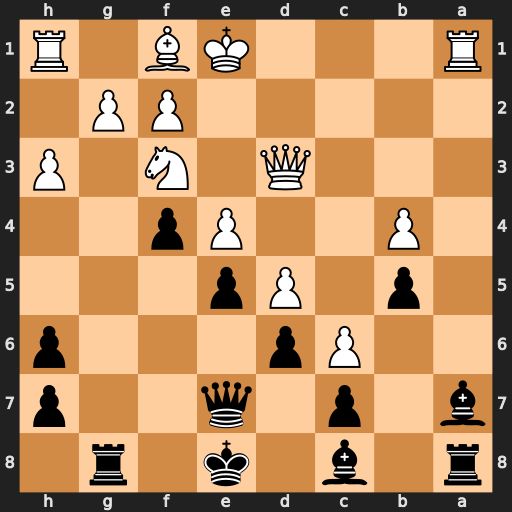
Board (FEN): r1b1k1r1/b1p1q2p/2Pp3p/1p1Pp3/1P2Pp2/3Q1N1P/5PP1/R3KB1R
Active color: b
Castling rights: KQq
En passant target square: -
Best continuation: Bxf2+ Kxf2 Rxa1